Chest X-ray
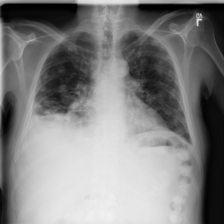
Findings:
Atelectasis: negative
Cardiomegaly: negative
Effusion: positive
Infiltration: negative
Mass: negative
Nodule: positive
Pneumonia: negative
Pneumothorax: negative
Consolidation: negative
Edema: negative
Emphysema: negative
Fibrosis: negative
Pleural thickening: negative
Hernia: negative